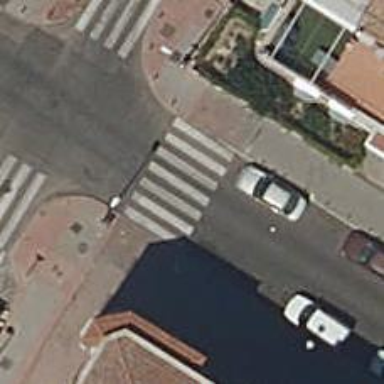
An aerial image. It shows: Footway with marked crossing. The surface is asphalt.